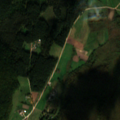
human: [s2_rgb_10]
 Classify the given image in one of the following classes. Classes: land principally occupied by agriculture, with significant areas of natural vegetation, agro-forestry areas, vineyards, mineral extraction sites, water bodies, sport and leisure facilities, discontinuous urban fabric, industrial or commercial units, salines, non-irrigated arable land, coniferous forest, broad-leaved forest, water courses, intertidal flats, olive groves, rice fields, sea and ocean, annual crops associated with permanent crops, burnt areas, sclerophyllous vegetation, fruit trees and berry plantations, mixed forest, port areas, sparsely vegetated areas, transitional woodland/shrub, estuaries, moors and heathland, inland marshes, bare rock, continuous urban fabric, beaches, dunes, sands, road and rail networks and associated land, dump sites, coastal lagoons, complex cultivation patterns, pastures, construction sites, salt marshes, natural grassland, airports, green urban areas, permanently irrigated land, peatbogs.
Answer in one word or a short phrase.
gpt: discontinuous urban fabric, non-irrigated arable land, complex cultivation patterns, coniferous forest, mixed forest, transitional woodland/shrub, inland marshes